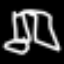
Label: pants